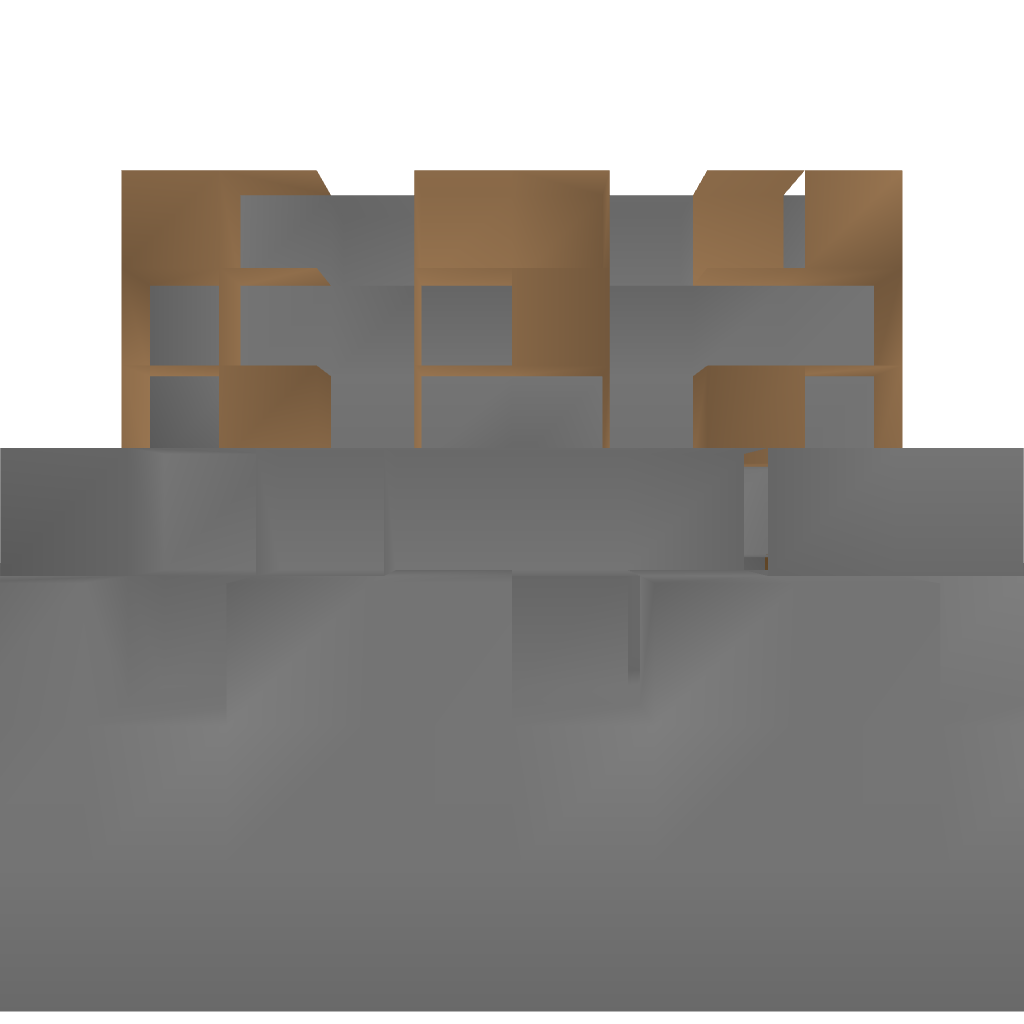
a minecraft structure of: Chicken Egg Collection &amp; Storage bad low quality